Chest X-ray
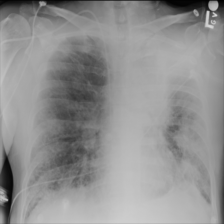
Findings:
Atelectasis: negative
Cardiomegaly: negative
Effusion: negative
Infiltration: negative
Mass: negative
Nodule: negative
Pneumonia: negative
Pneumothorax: negative
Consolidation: negative
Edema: negative
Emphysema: negative
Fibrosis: negative
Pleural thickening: negative
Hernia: negative